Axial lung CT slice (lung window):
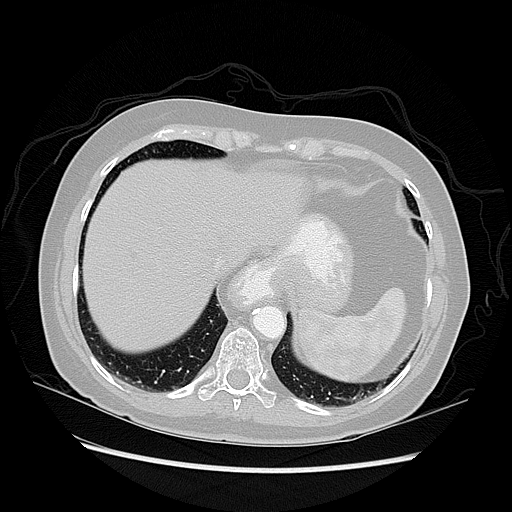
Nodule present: no